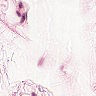
Metastatic tissue present: no